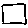
Label: square